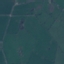
Land use / land cover: Pasture